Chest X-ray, AP view. Patient: 21 years old, sex F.
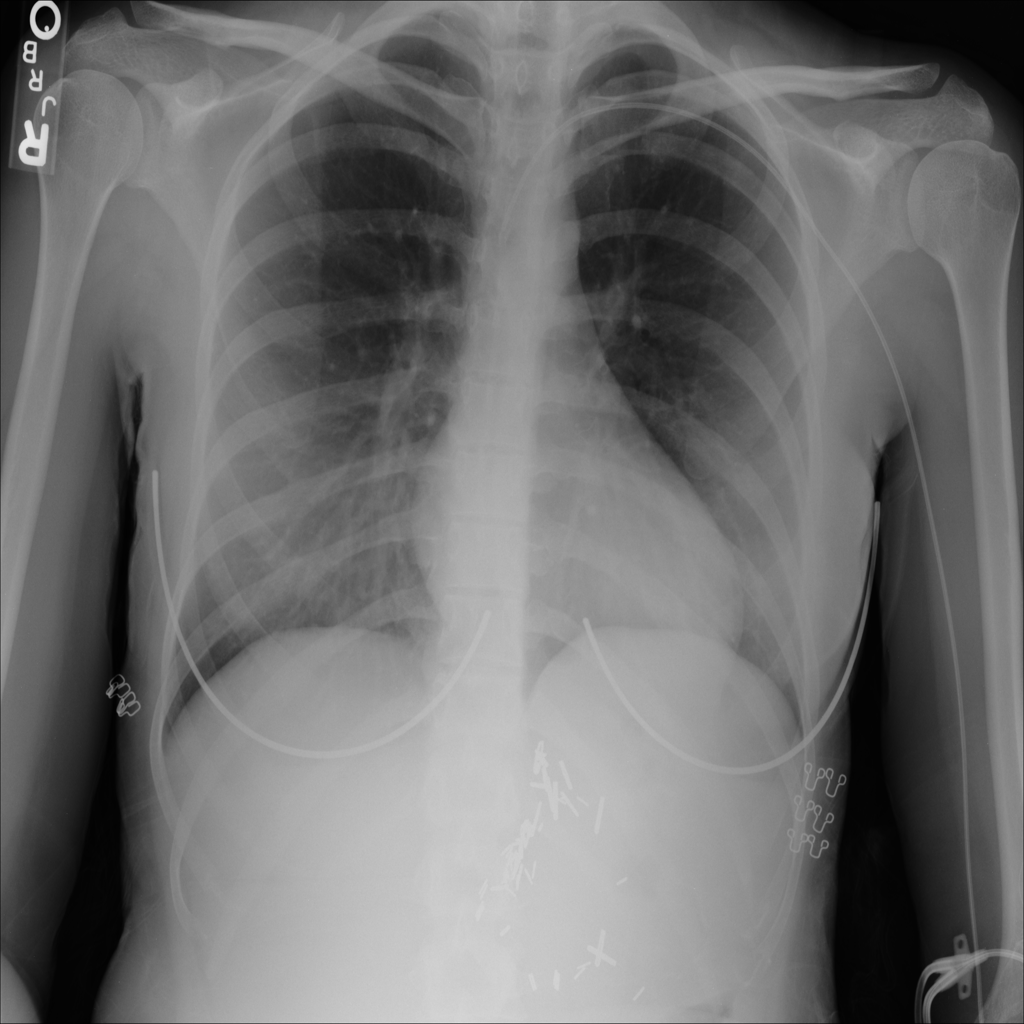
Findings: No Finding